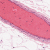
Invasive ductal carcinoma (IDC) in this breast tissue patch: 0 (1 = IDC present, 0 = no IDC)